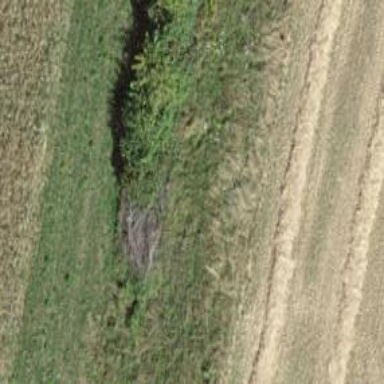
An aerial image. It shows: Hedge barrier.